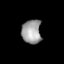
Tissue: lung
Cell type: Endothelial cells
Senescence score: 0.224
Nuclear area (px): 459
Mean DAPI intensity: 157.521